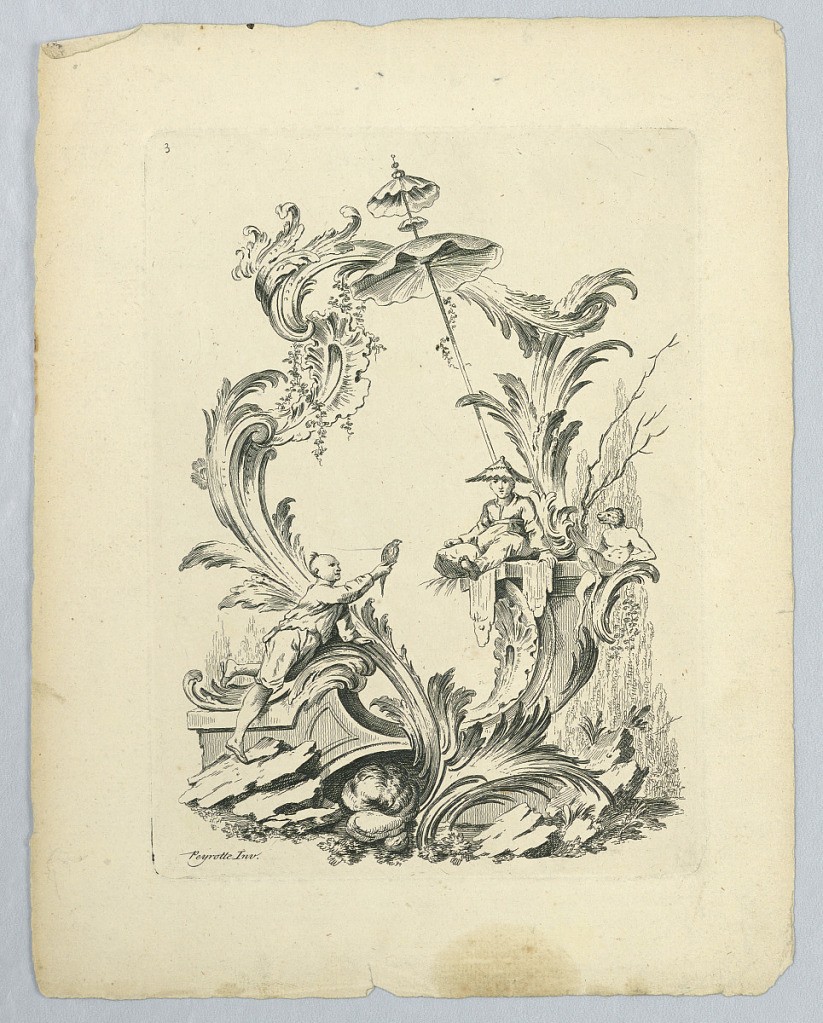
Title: Cartouche with Chinoiserie Motifs
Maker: Alexis Peyrotte, French, 1699–1769
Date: ca. 1740
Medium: Engraving on paper
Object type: Print
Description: Cartouche with Chinoiserie Motifs